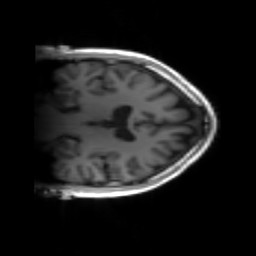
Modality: inplaneT1
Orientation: coronal
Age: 26
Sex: male
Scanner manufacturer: siemens
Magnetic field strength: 3 T
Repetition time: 1.2 s
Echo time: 0.00251 s